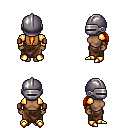
a pixel art fantasy rpg character, female body template, human, dark skin, gold arm armor, robe skirt, light blonde ponytail hairstyle, metal helm, leather bracers, gold boots, four views (front, back, left, right), 2x2 character sprite sheet, small pixel art, hard edges, no anti-aliasing